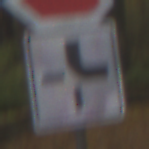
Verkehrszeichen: VerlaufVorfahrtsstrasse4
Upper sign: Stop
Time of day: MorningAfternoon
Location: Outdoor (Nature)
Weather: Overcast
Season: Autumn
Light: Natural